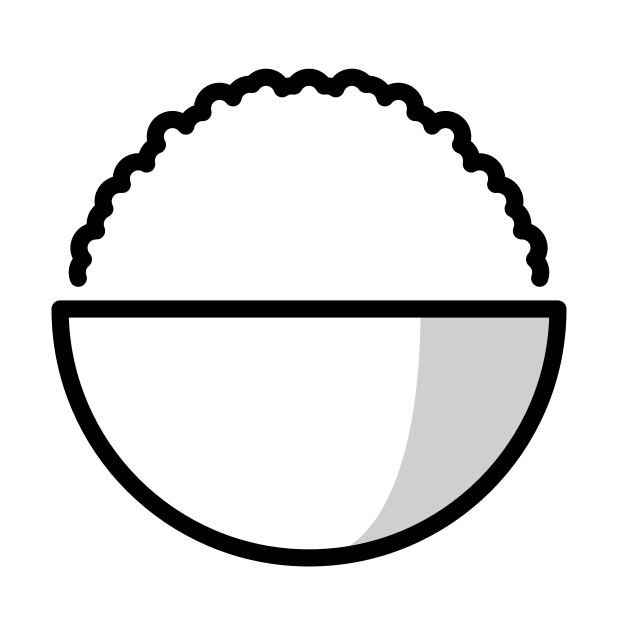
Emoji: 🍚
Name: cooked rice
Unicode: 0x1f35a